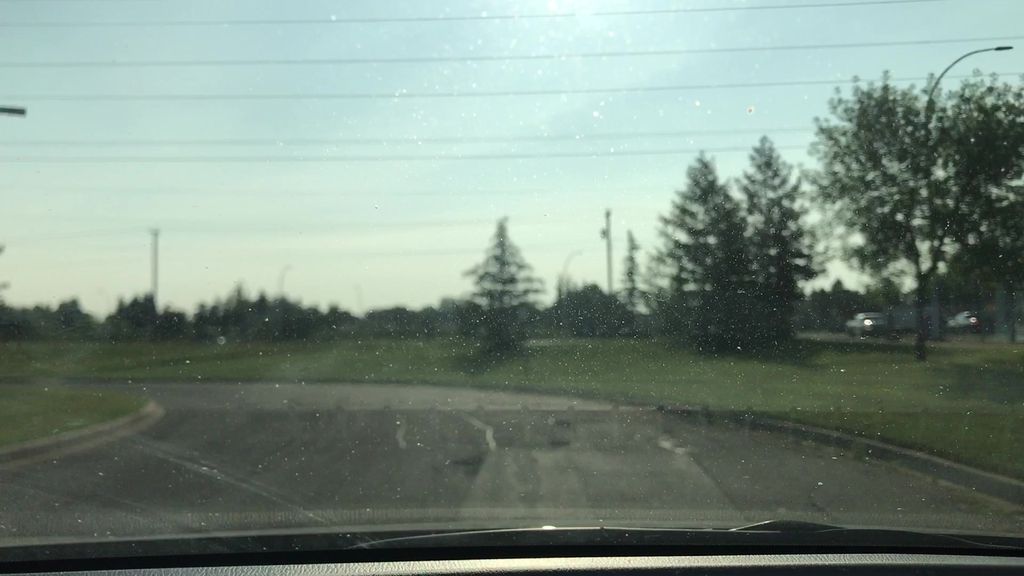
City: edmonton